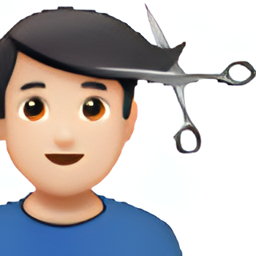
Name: man getting haircut type 1 2
Emoji: 💇🏻‍♂️
Group: People & Body
Sub-group: person-activity